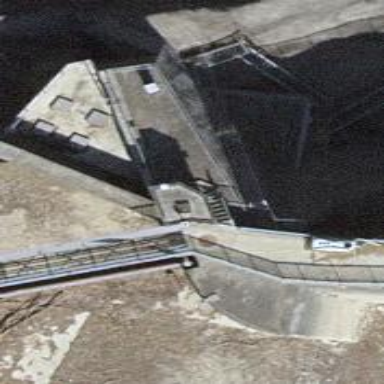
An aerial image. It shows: Footway bridge with metal surface.